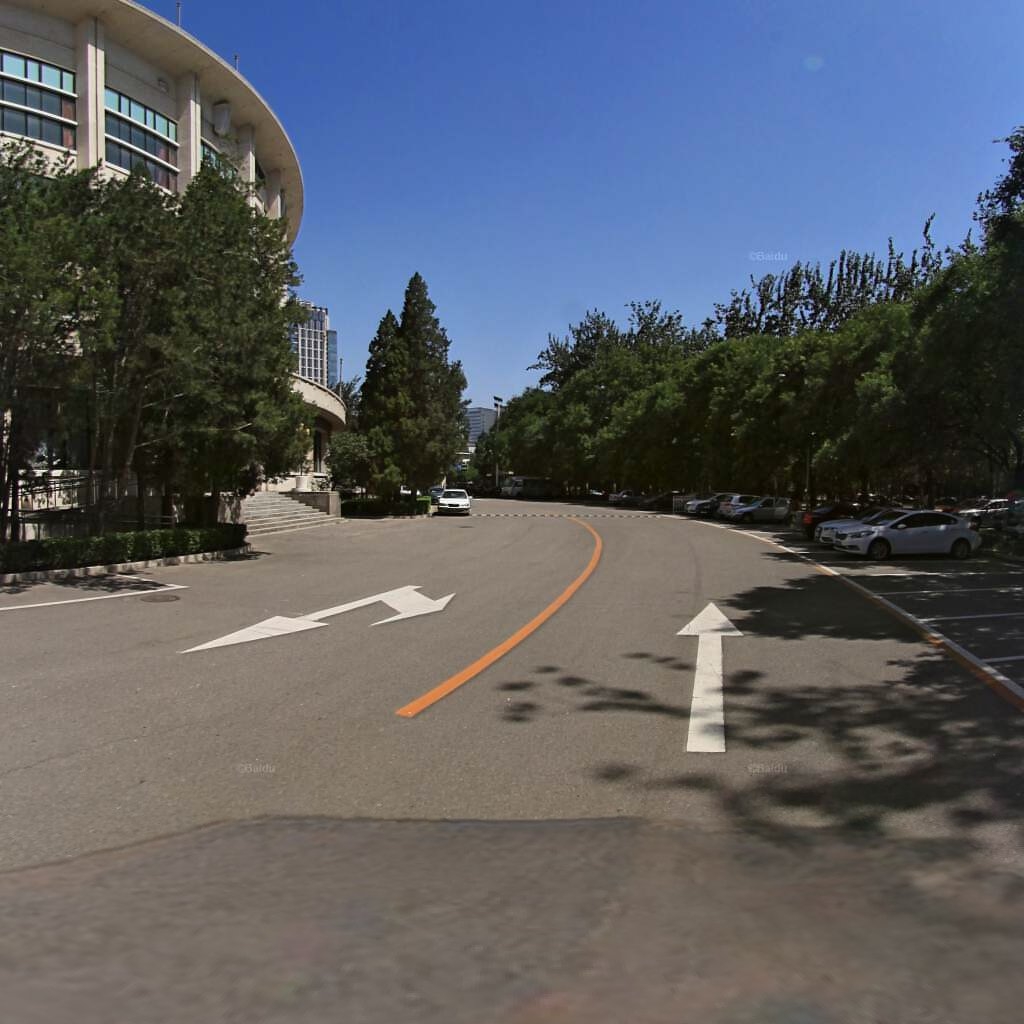
Region: Dongcheng
Road damage annotations: longitudinal crack, manhole cover